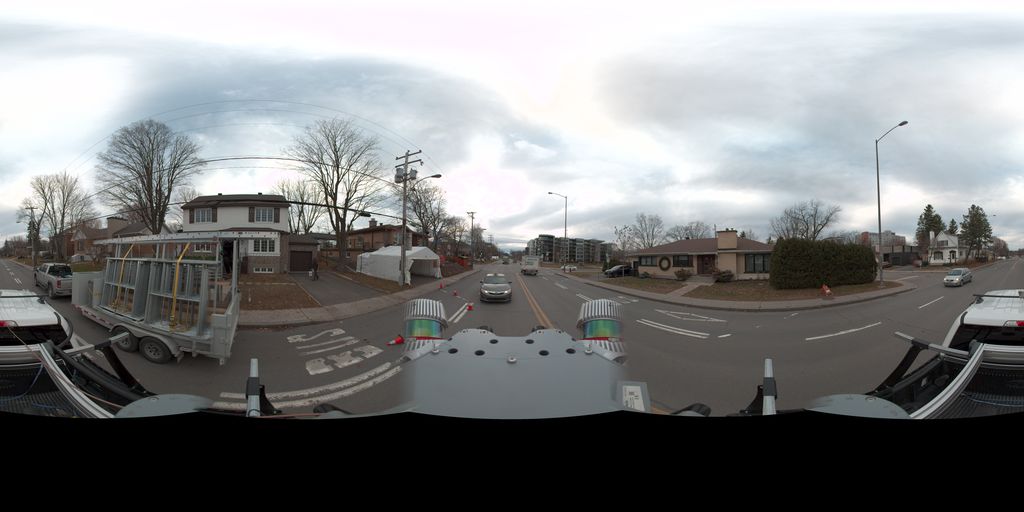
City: quebec_city